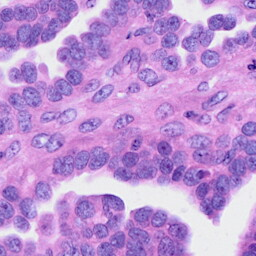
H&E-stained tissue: Ovarian